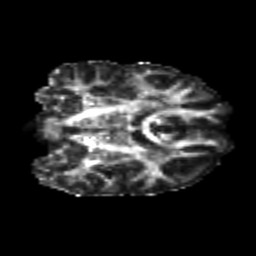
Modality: FA
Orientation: coronal
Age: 24
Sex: male
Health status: healthy
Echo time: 0.074 s